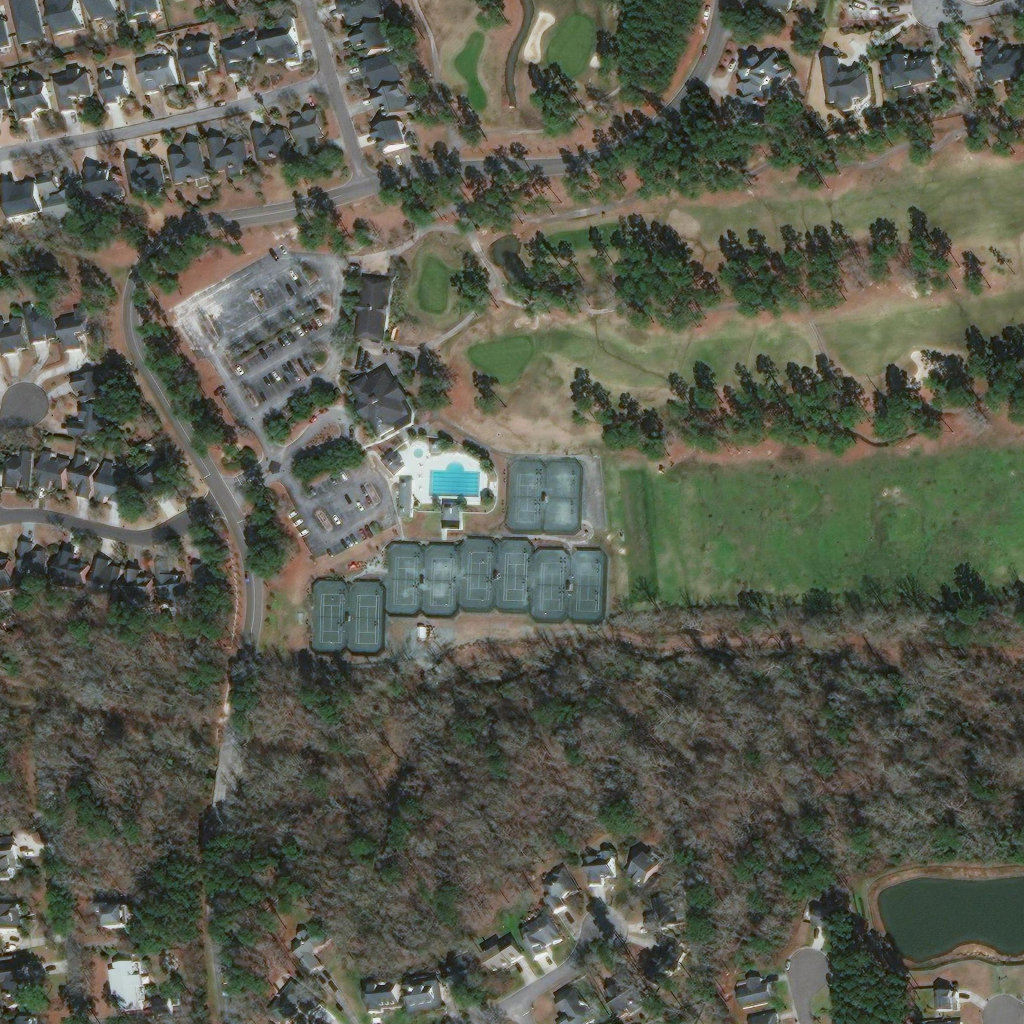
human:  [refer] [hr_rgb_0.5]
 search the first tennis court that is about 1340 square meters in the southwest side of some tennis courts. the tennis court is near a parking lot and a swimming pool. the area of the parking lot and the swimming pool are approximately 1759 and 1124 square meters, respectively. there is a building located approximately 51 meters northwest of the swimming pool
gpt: <box>[[30, 56, 37, 64, 0]]</box>

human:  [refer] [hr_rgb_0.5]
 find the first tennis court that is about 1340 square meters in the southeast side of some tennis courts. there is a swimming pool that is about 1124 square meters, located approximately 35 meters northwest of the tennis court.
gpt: <box>[[52, 53, 59, 60, 0]]</box>

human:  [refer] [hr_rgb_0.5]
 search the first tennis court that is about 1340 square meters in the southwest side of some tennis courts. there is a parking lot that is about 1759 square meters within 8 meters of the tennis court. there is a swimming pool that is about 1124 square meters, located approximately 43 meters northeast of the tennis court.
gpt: <box>[[30, 56, 37, 64, 0]]</box>

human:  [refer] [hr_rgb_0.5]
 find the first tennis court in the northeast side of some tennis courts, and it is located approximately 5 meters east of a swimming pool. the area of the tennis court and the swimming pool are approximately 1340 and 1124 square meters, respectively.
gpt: <box>[[49, 44, 56, 52, 0]]</box>